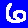
Digit: 6